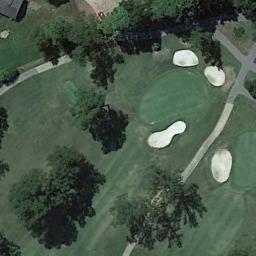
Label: golf_course